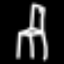
Label: chair